Field crop: tomato
Growth stage: 2
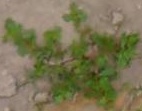
Species: portulaca